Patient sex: M
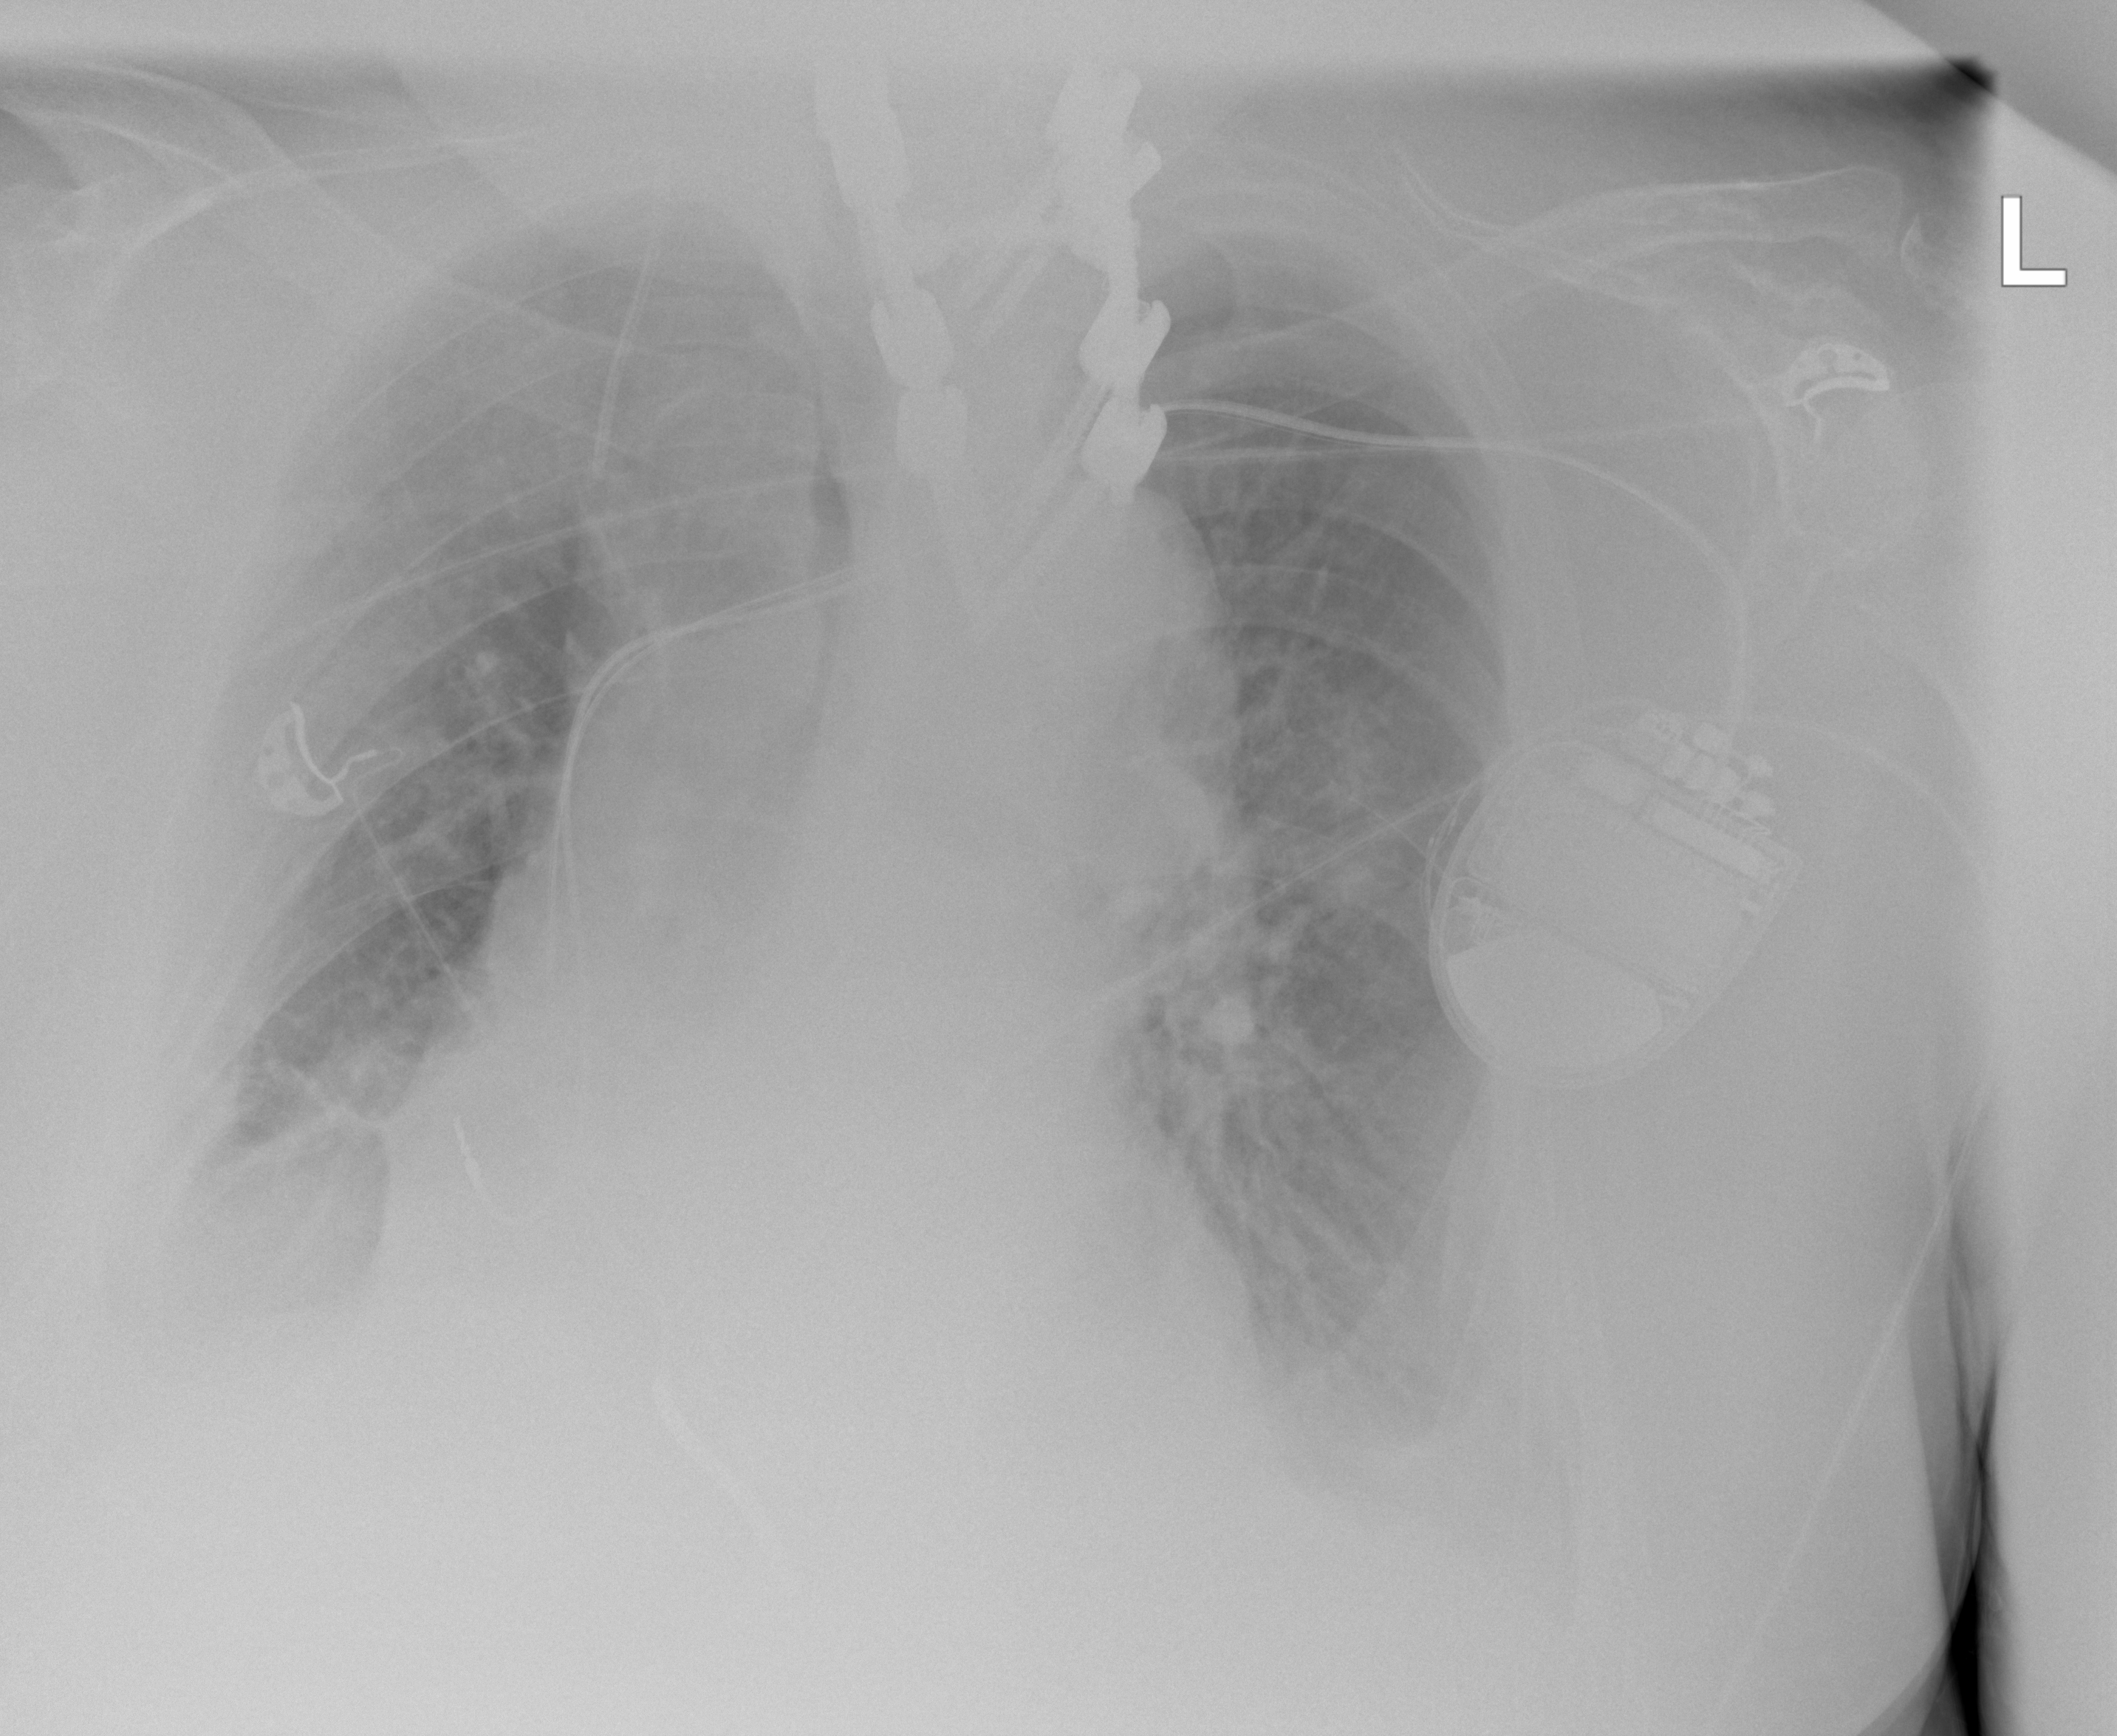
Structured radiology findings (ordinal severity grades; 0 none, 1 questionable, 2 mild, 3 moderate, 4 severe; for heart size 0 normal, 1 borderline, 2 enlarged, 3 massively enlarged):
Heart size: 2
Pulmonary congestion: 2
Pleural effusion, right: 2
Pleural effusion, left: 3
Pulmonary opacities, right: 0
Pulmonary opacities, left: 0
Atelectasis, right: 2
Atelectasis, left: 2